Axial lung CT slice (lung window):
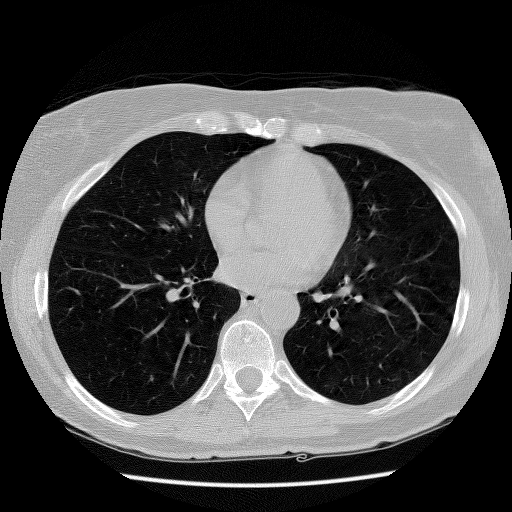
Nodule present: no